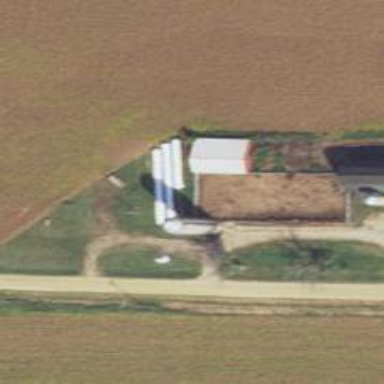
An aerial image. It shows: Silo.